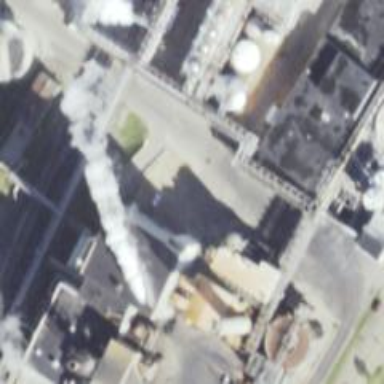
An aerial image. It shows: Power plant.